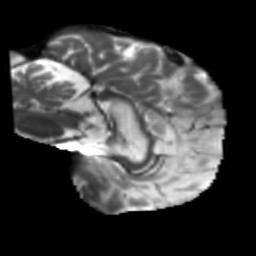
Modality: T2w
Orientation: sagittal
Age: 46
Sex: male
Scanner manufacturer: siemens
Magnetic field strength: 3 T
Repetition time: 5.25 s
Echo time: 0.08 s